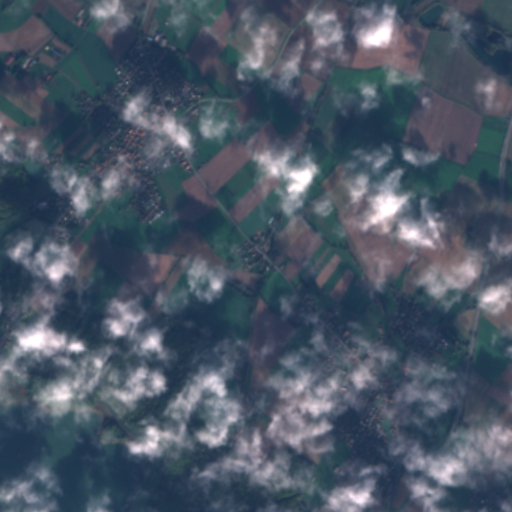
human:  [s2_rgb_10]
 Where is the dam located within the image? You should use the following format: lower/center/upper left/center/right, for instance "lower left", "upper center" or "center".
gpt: The dam is located in the lower left of the image.
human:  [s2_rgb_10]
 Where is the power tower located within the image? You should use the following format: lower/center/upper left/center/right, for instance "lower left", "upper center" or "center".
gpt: The power tower is located in the upper right of the image.
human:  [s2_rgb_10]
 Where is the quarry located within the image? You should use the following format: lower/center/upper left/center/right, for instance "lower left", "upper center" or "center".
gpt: The quarry is located in the upper right of the image.
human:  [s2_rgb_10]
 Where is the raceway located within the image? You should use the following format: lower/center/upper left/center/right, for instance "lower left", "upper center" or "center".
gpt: The raceway is located in the upper right of the image.
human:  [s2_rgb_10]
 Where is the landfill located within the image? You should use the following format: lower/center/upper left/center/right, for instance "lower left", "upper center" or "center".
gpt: There is no landfill in the image.